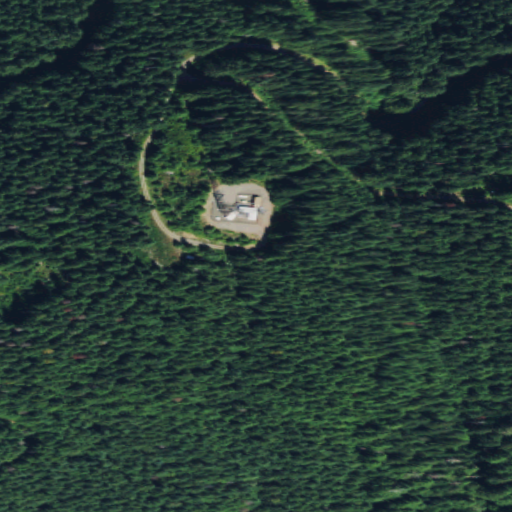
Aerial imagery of mountain in Washington named Mount Octopus containing evergreen forest, open development, low intensity development, and medium intensity development